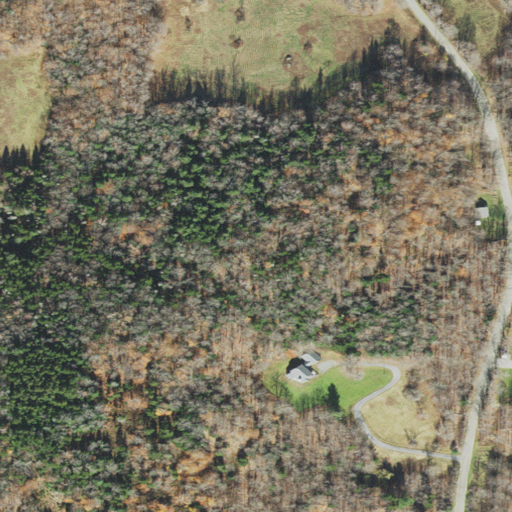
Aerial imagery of mountain in Vermont named North Hill containing deciduous forest, mixed forest, evergreen forest, open development, pasture, and grassland